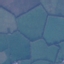
Land use / land cover: Pasture